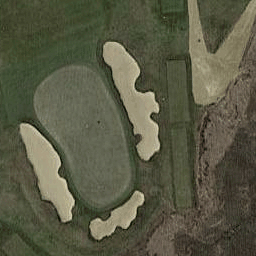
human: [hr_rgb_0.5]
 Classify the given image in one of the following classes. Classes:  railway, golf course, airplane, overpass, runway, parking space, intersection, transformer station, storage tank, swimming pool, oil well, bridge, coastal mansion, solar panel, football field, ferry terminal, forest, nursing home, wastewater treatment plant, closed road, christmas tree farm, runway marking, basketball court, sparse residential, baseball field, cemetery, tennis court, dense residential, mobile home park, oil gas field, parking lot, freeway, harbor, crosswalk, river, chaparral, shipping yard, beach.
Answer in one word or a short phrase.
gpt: golf course